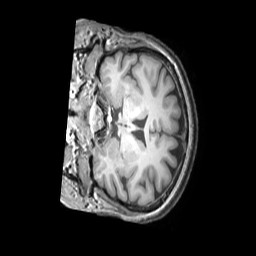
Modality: T1w
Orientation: coronal
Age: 65
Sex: female
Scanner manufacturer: philips
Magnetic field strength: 3 T
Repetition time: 0.009867 s
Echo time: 0.004593 s